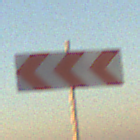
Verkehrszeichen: RichtungstafelnInKurvenGrossRechts
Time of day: SunriseSunset
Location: Outdoor (Nature)
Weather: Clear
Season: NotSpecified
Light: Natural